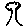
Label: tree